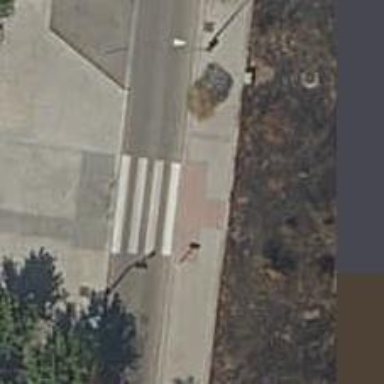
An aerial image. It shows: Uncontrolled crossing on the road.